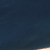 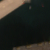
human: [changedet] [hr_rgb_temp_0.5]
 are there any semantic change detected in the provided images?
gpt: An island was made in the sea.